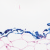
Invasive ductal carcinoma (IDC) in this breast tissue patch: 0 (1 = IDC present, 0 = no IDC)